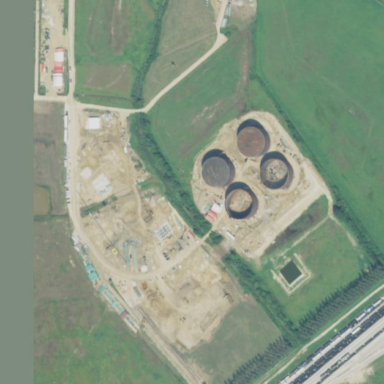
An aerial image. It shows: Industrial area designated as petroleum terminal.